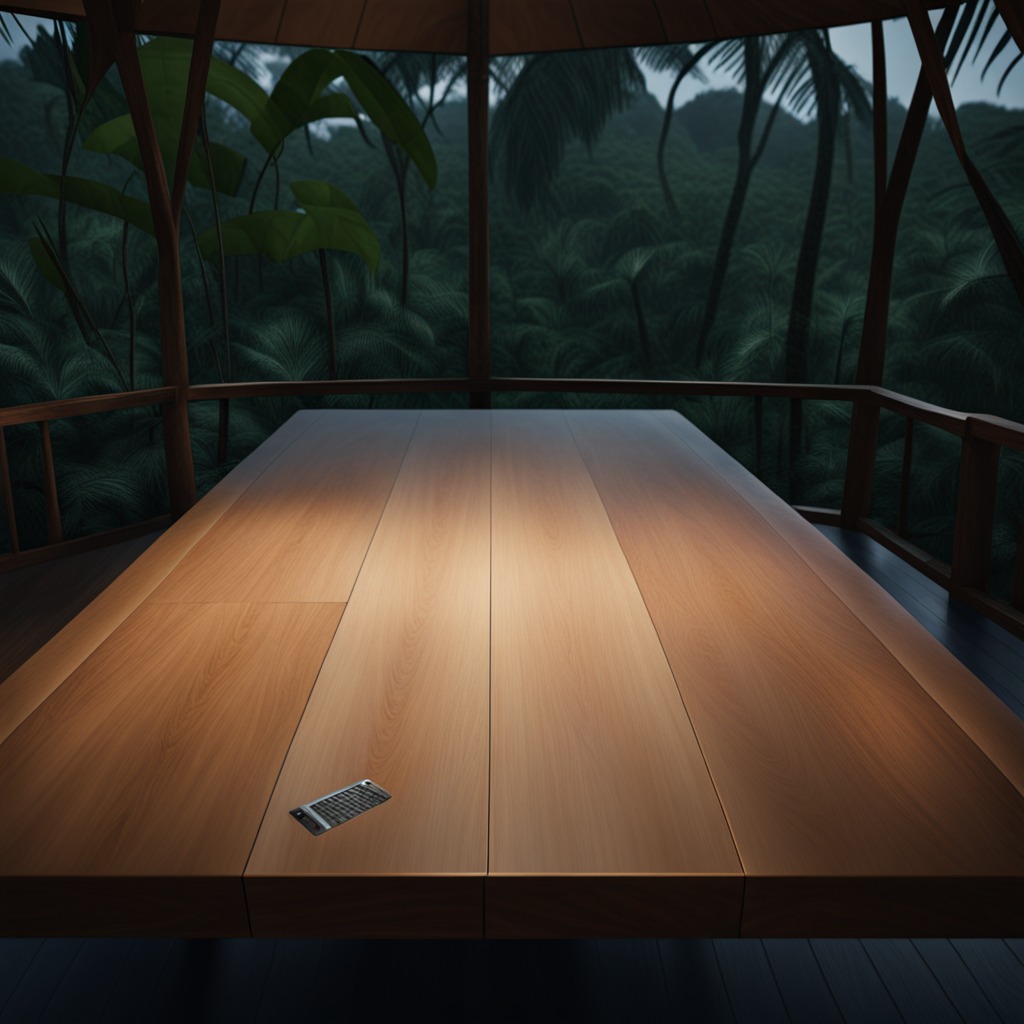
A coiled metal spring is lying on the wooden table.